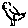
Label: bird